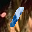
Label: 1